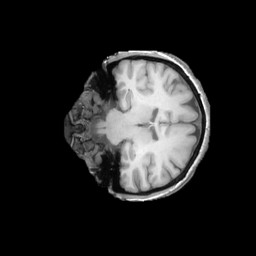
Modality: T1w
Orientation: coronal
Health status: ill
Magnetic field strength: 3 T